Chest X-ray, PA view. Patient: 58 years old, sex F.
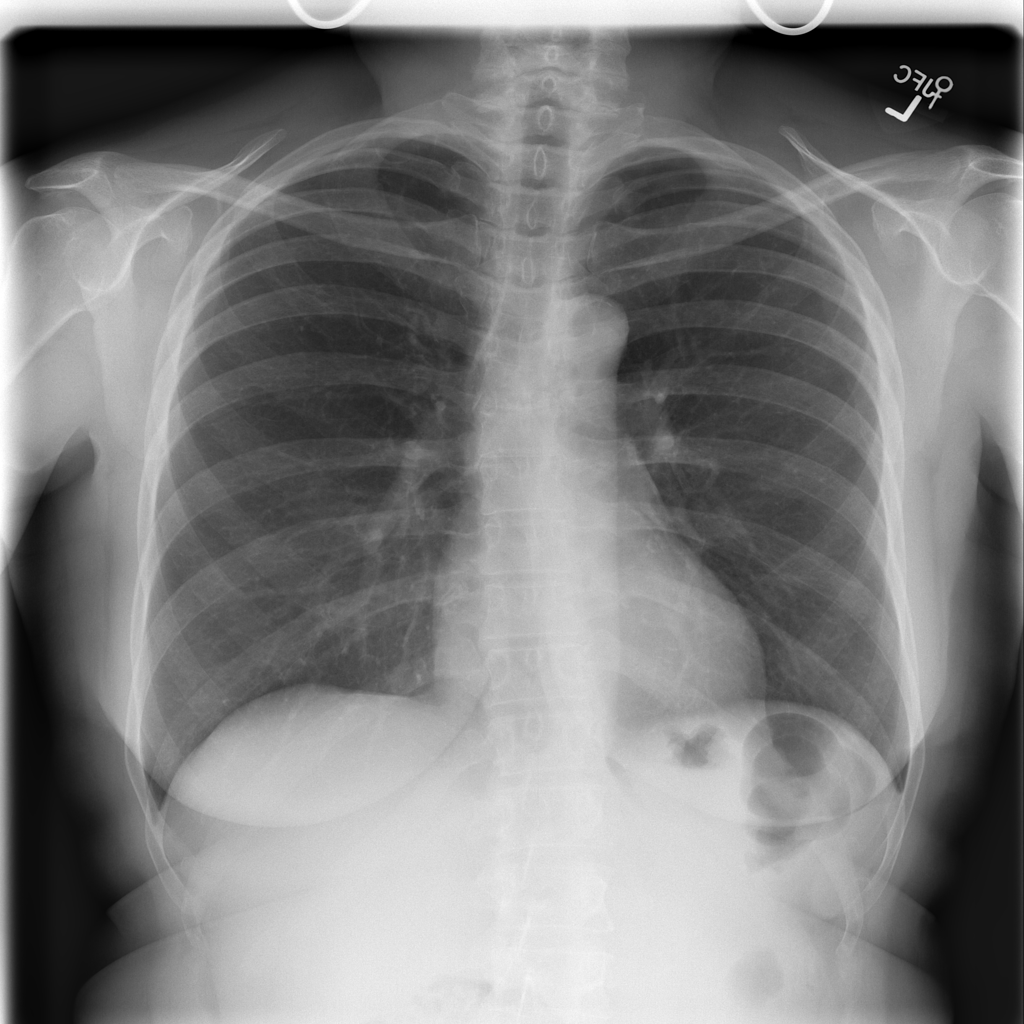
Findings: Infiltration